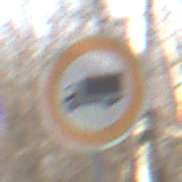
Verkehrszeichen: VerbotFuerKraftfahrzeugeUeberDreiKommaFuenfTonnen
Umgebung: Outdoor, Nature
Tageszeit: MorningAfternoon
Wetter: Clear
Licht: Natural
Jahreszeit: Winter
Kontrast: HighContrast